Interaction volume radius: 5 \u00c5
Interaction volume height: 10 \u00c5
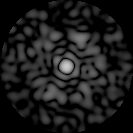
Disorder parameter: 0.8296